Field crop: maize
Growth stage: 2
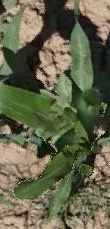
Species: maize